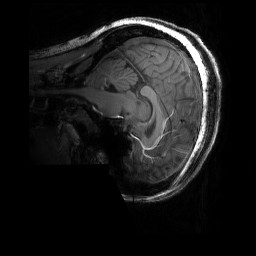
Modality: T1w
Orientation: sagittal
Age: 24
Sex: female
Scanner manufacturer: siemens
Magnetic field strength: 6.98 T
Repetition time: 3 s
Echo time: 0.00388 s